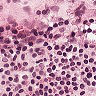
Metastatic tissue present: no